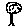
Label: tree